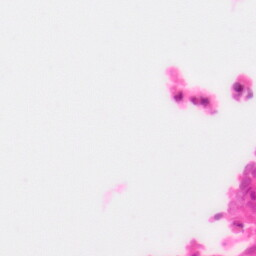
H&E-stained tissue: Colon